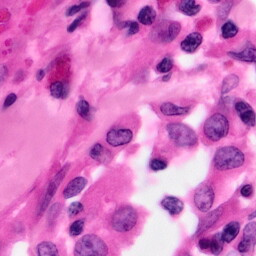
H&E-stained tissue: Pancreatic